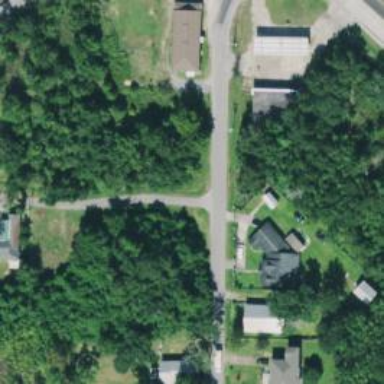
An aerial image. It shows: Residential road.